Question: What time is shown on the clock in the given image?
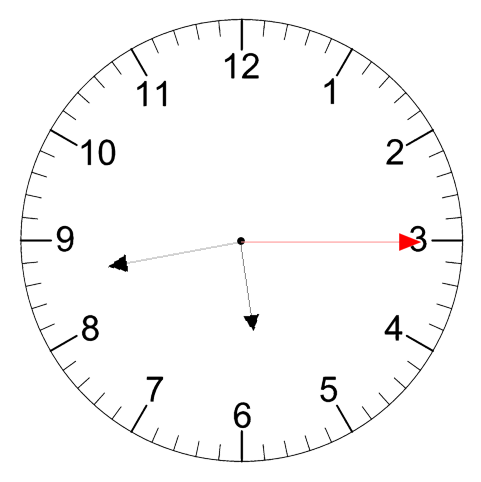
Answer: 05:43:15